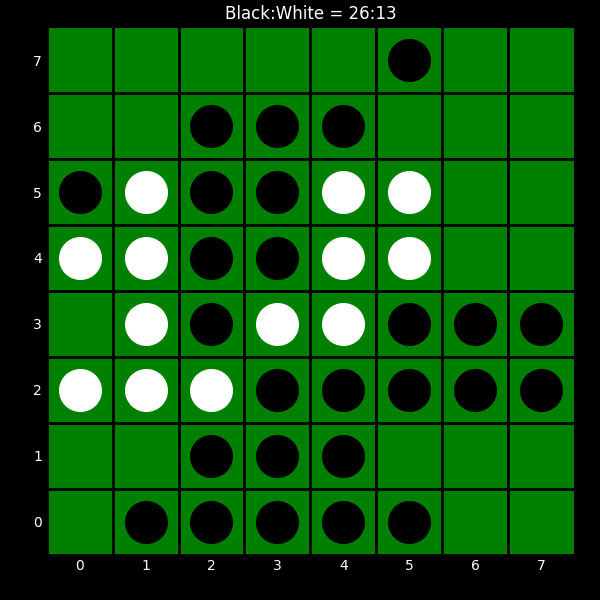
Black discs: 26
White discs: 13